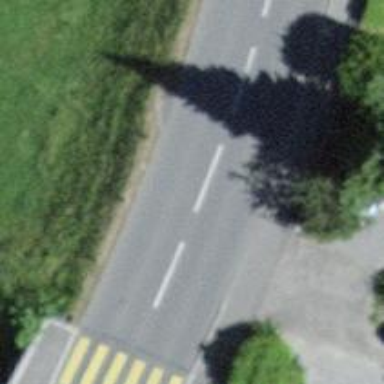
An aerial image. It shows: Tertiary road with asphalt surface and lane markings.